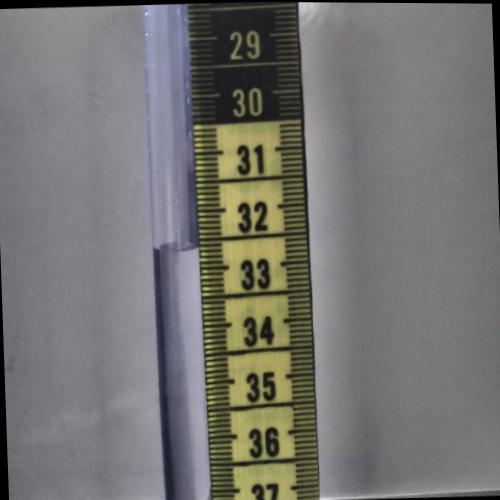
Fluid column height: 32.7 cm